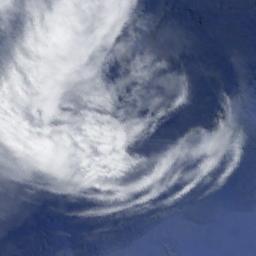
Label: cloud